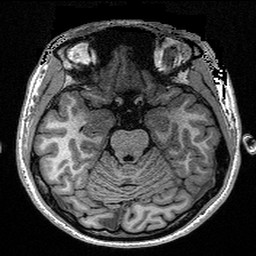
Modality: T1w
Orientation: coronal
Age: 21
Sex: female